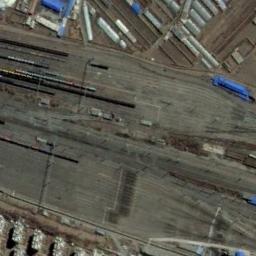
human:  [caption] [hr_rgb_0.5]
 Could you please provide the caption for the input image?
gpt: These railways have some trains on the tracks and a industrial area is on one side of the railways .

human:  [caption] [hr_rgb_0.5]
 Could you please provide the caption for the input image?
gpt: The railway is on the bare land next to some houses .

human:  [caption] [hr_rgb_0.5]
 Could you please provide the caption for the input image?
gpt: There are several buildings of different shapes beside the railway .

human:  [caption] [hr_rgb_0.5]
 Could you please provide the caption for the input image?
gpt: There are two trains passing by in the picture .

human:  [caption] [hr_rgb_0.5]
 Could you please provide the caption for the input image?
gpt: There are some buildings beside the railway with some trains .